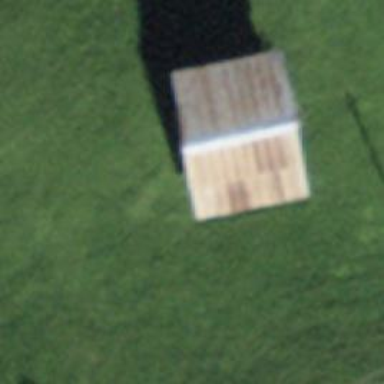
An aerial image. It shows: Barn.